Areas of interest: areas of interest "Magnificent Longevity and Treasured Blessings Temple"
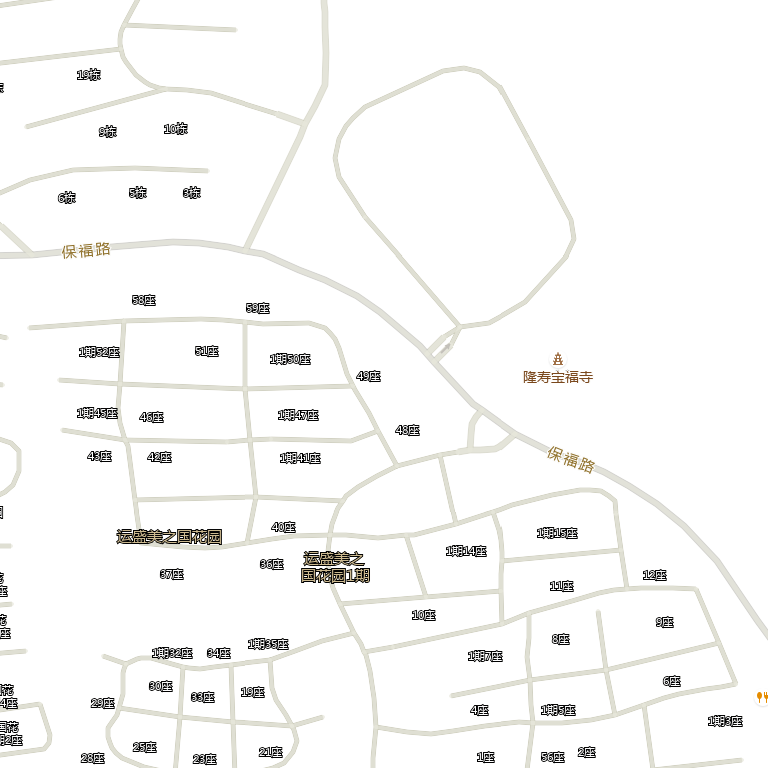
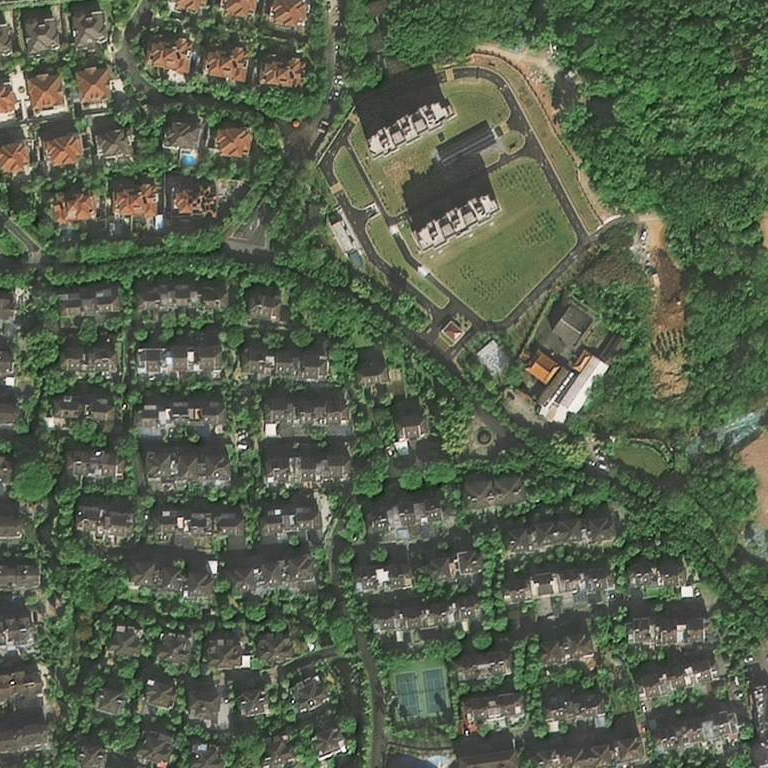